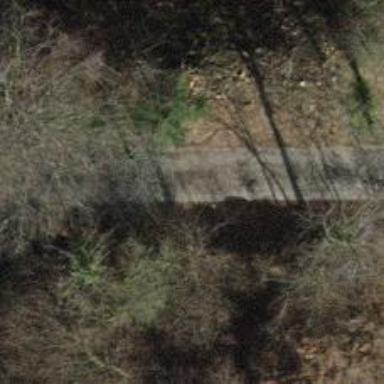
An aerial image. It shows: Concrete driveway bridge over service road.